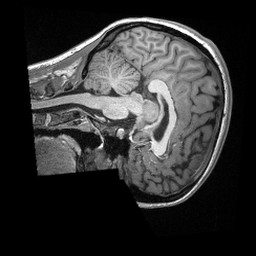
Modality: T1w
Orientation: sagittal
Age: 20
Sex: female
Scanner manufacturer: siemens
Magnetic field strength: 3 T
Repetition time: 2.3 s
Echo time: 0.00308 s